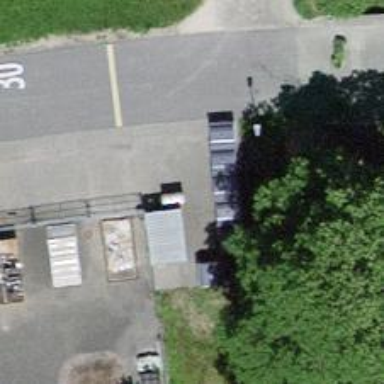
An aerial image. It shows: Recycling container in the area designated for recycling.